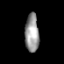
Tissue: prostate
Cell type: T cells
Senescence score: 0.7886
Nuclear area (px): 523
Mean DAPI intensity: 151.933